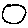
Label: moon